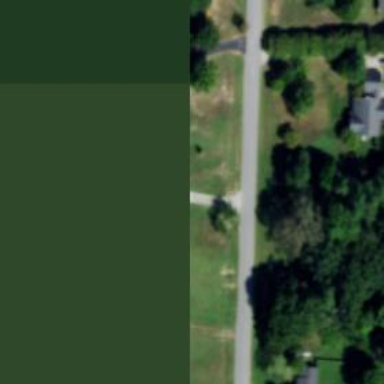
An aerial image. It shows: Driveway.